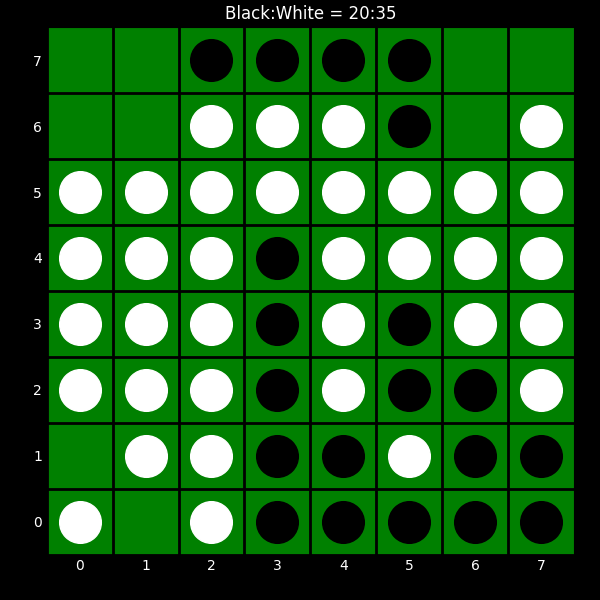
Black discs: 20
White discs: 35